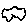
Label: cloud